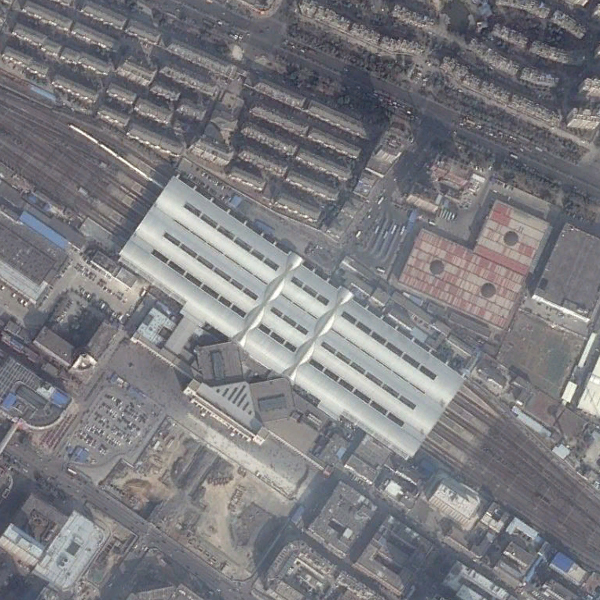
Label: RailwayStation